Question: I tried to organize homebrew packages with bash alias:
'alias brewUses='brew list | while read cask; do let var=var+1 && echo -en "$var $cask USED BY : "; brew uses --installed $cask | awk '"'"'{printf " %s ", $0}'"'"'; echo ""; done''
this is the final version of my line -- without error, sample output:

What I want to ask is:
1. is var++ = 0 doesn't work in bash?
2. is there a better way to generate the number in front of each line? Such as something hidden from brew list | while read cask rather than hard-code let var=var+1
3. what is the exact reason, that there's error -bash: syntax error near unexpected token '(' every time i use ((...)) in the line
# Edit:
Snippet credit: <URL>
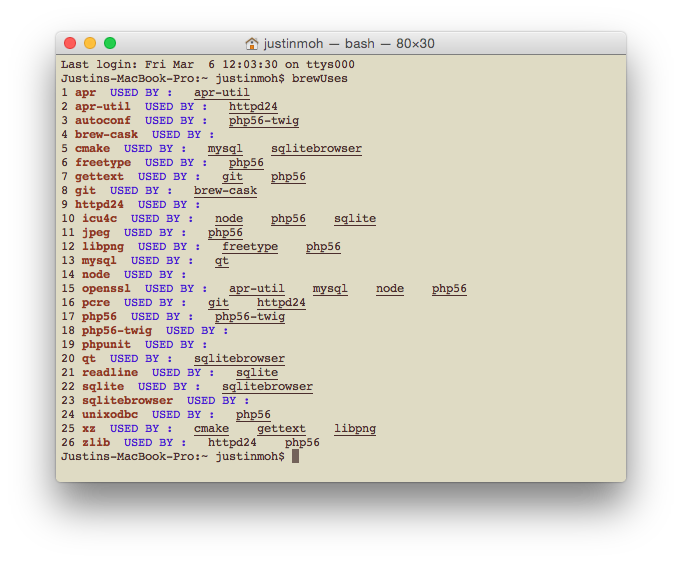
Answer: You can use a counter, sure. 'x++' only works in arithmetic context.
'''
line=0
brew list | while read -r cask; do
(( line++ ))
...
done
'''
Or you could
'''
brew list | cat -n | while read line cask; do
...
done
'''
(By the way, a shell function would be much more maintainable than an alias here. Here's how I would write it):
'''
brewUses() {
local line cask uses
brew list | while read cask; do
uses=( $(brew uses --installed "$cask") )
printf '%02d %s ' $(( ++line )) "$cask"
if (( ${#uses[@]} )); then
printf 'USED BY:'
printf ' %s' "${uses[@]}"
fi
printf '
'
done
}
'''